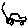
Label: car